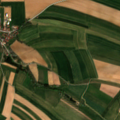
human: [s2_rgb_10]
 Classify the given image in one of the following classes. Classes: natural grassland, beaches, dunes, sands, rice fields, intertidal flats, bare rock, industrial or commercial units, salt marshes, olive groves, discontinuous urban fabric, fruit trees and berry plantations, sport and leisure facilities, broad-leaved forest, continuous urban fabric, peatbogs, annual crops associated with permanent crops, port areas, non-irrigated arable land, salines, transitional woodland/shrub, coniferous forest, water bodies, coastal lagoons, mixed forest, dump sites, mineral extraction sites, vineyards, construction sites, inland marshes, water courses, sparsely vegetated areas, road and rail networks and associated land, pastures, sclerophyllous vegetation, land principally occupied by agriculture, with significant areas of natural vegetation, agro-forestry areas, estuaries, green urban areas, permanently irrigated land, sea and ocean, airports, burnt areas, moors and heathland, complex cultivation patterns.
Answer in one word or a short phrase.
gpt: non-irrigated arable land, land principally occupied by agriculture, with significant areas of natural vegetation, coniferous forest